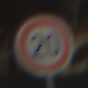
Verkehrszeichen: Geschwindigkeit20
Umgebung: Outdoor, Suburban
Tageszeit: MorningAfternoon
Wetter: Clear
Licht: Natural
Jahreszeit: NotSpecified
Kontrast: HighContrast